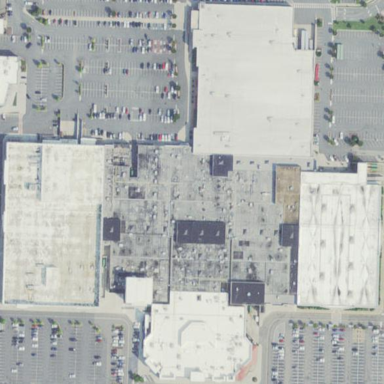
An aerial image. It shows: Mall building.